【题型】解答题　【知识点】解析几何　【难度】medium
如图，\(F\) 是椭圆 \(\frac{x^2}{3} + \frac{y^2}{4} = 1\) 的下焦点，直线 \(y = kx - 4(k > 0)\) 与椭圆相交于 \(A,B\) 两点，与 \(y\) 轴交于 \(P\) 点.

\begin{enumerate}
    \item[(1)] 若 \(\overrightarrow{PA} = \overrightarrow{AB}\)，求 \(k\) 的值；
    \item[(2)] 求 \(\triangle ABF\) 面积的最大值.
\end{enumerate}
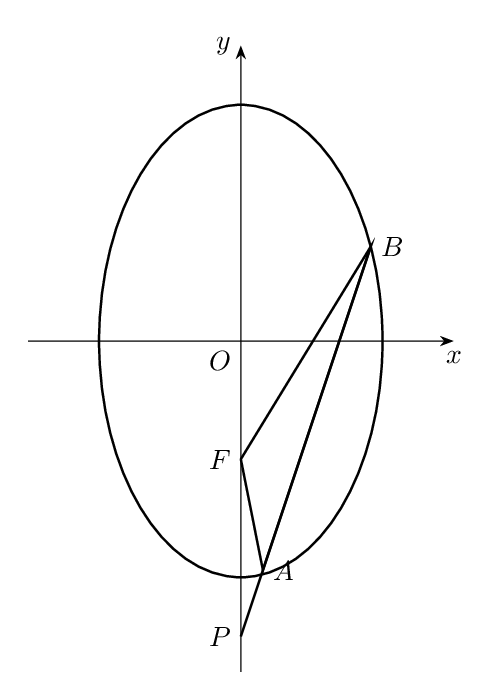
【解答】
\noindent \textbf{【详解】}

(1) 因为直线 \(y = kx - 4(k > 0)\) 与 \(y\) 轴交于 \(P\) 点，所以 \(P(0,-4)\).

设 \(A(x_1,y_1), B(x_2,y_2)\)，由 \(\overrightarrow{PA} = \overrightarrow{AB}\) 知 \(A\) 为 \(PB\) 的中点，所以 \(x_2 = 2x_1\).

由方程组 \(\begin{cases} \frac{x^2}{3} + \frac{y^2}{4} = 1 \\ y = kx - 4 \end{cases}\)，消去 \(y\) 得 \((4 + 3k^2)x^2 - 24kx + 36 = 0\).

则 \(\Delta = (-24k)^2 - 4(4 + 3k^2)36 > 0\)，即 \(k^2 > 4\)，且 \(x_1 + x_2 = \frac{24k}{4 + 3k^2}, x_1x_2 = \frac{36}{4 + 3k^2}\).

将 \(x_2 = 2x_1\) 代入得 \(\begin{cases} 3x_1 = \frac{24k}{4 + 3k^2} \\ 2x_1^2 = \frac{36}{4 + 3k^2} \end{cases}\)，消去 \(x_1\) 得 \(\left(\frac{8k}{4 + 3k^2}\right)^2 = \frac{18}{4 + 3k^2}\).

因为 \(k > 0\)，所以解得 \(k = \frac{6\sqrt{5}}{5}\).

(2) 因为 \(F\) 是椭圆 \(\frac{x^2}{3} + \frac{y^2}{4} = 1\) 的下焦点，所以 \(F(0,-1)\).

\(F(0,-1)\) 到直线 \(y = kx - 4\) 的距离 \(d = \frac{|-4|}{\sqrt{1 + k^2}} = \frac{3}{\sqrt{1 + k^2}}\).

由弦长公式知 \(|AB| = \sqrt{1 + k^2}|x_1 - x_2| = \sqrt{1 + k^2}\sqrt{(x_1 + x_2)^2 - 4x_1x_2}\).

将 \(x_1 + x_2 = \frac{24k}{4 + 3k^2}, x_1x_2 = \frac{36}{4 + 3k^2}\) 代入得

\(|AB| = \sqrt{1 + k^2}\sqrt{\left(\frac{24k}{4 + 3k^2}\right)^2 - 4 \cdot \frac{36}{4 + 3k^2}} = \frac{12\sqrt{(1 + k^2)(k^2 - 4)}}{4 + 3k^2}\).

所以 \(S_{\triangle ABF} = \frac{1}{2}d|AB| = \frac{1}{2} \cdot \frac{3}{\sqrt{1 + k^2}} \cdot \frac{12\sqrt{(1 + k^2)(k^2 - 4)}}{4 + 3k^2} = \frac{18\sqrt{k^2 - 4}}{4 + 3k^2}\).

令 \(t = \sqrt{k^2 - 4}(t > 0)\)，则 \(4 + 3k^2 = 3t^2 + 16\).

所以 \(S_{\triangle ABF} = \frac{18t}{3t^2 + 16} = \frac{18}{3t + \frac{16}{t}} \leq \frac{18}{2\sqrt{3t \cdot \frac{16}{t}}} = \frac{3\sqrt{3}}{4}\)，当且仅当 \(3t = \frac{16}{t}\)，即 \(t^2 = \frac{16}{3}\)，即 \(k = \frac{2\sqrt{21}}{3}\) 时等号成立.

所以 \(\triangle ABF\) 面积的最大值为 \(\frac{3\sqrt{3}}{4}\).